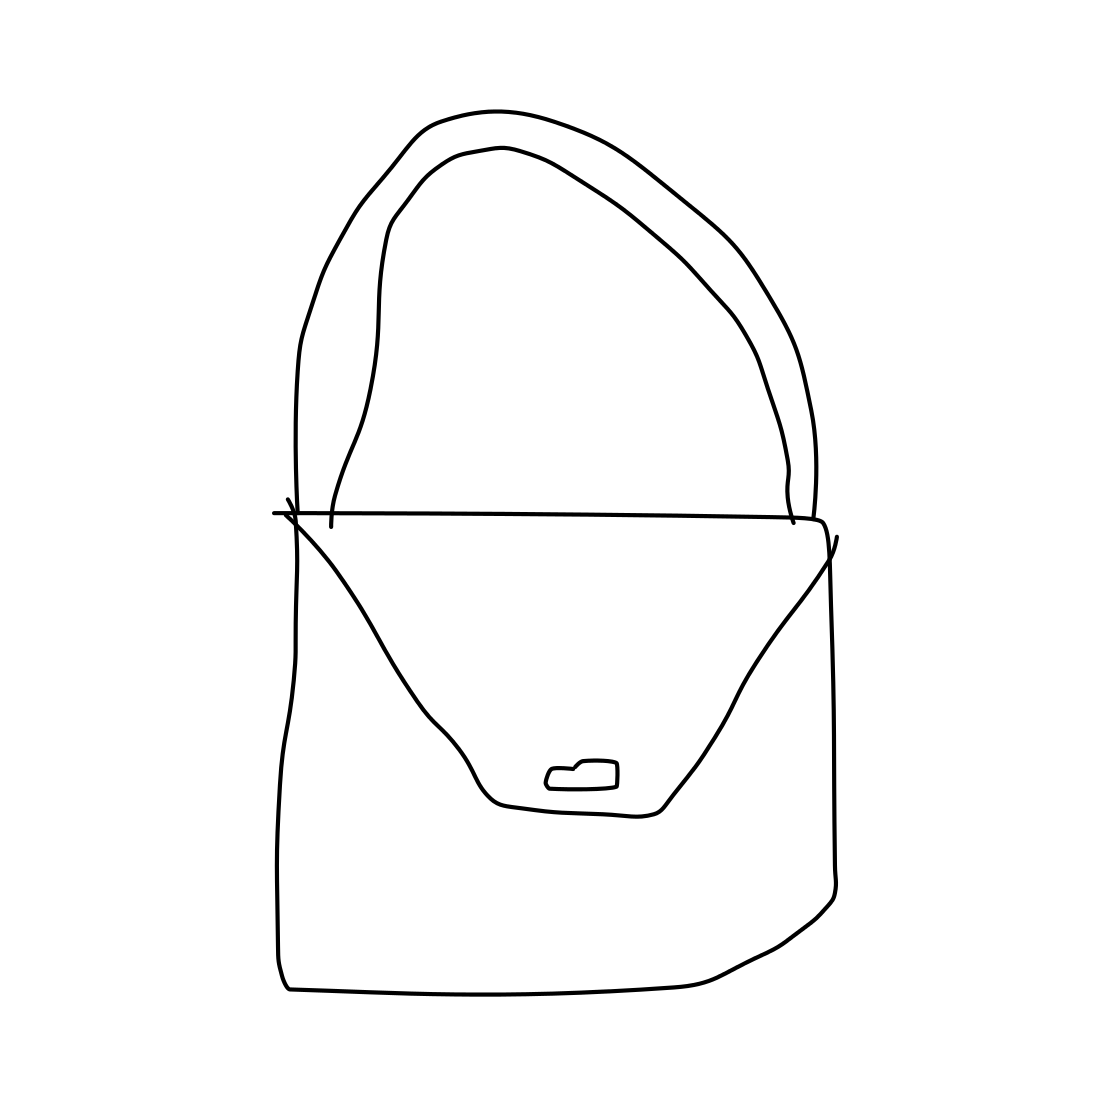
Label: purse